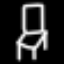
Label: chair